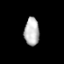
Tissue: prostate
Cell type: Epithelial cells
Senescence score: 0.3001
Nuclear area (px): 407
Mean DAPI intensity: 184.845